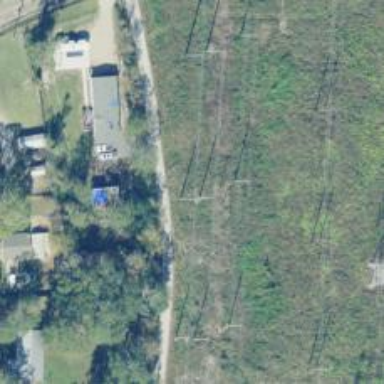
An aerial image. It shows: Power pole.